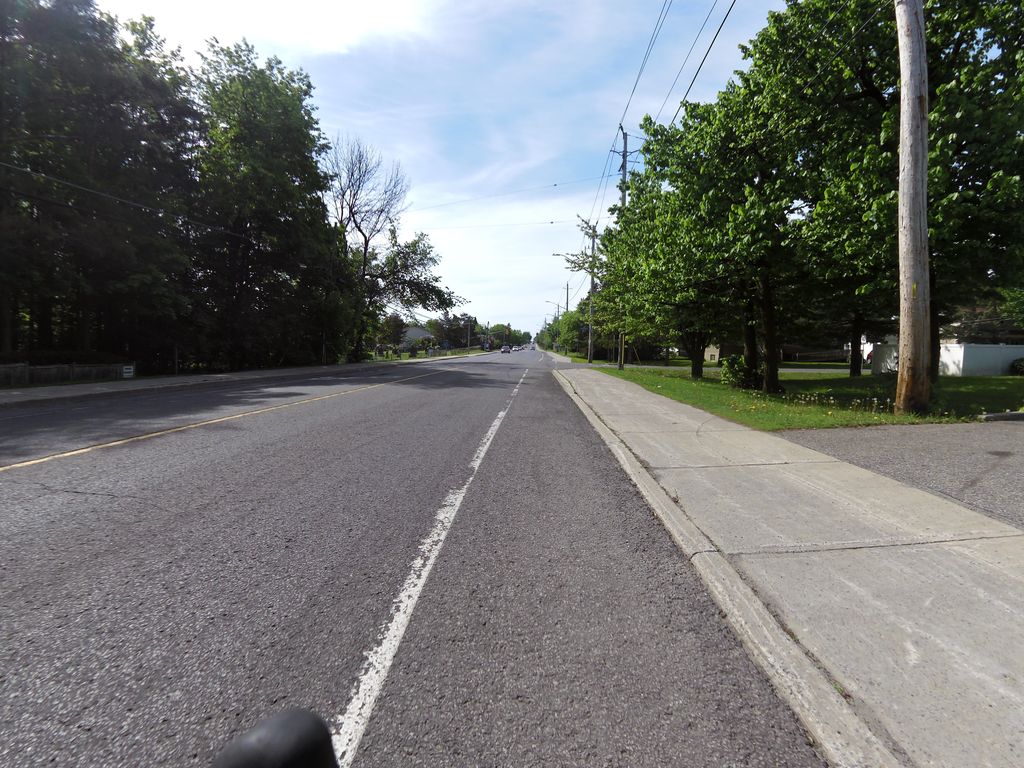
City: ottawa-gatineau